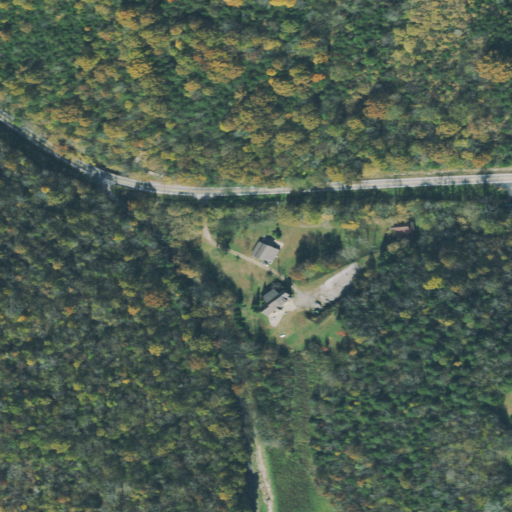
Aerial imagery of valley in Tennessee named Hellum Hollow containing deciduous forest, evergreen forest, mixed forest, open development, pasture, low intensity development, and medium intensity development